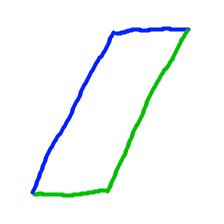
Shape: parallelogram